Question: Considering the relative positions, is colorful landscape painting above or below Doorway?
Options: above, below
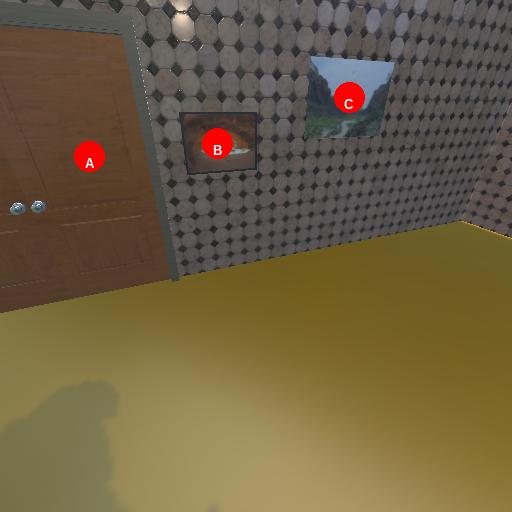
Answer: above